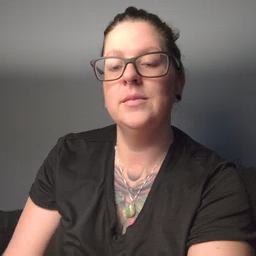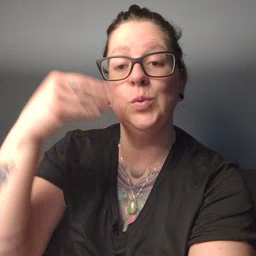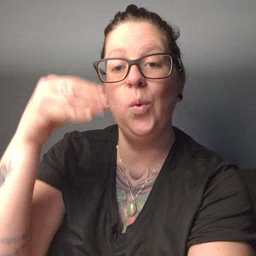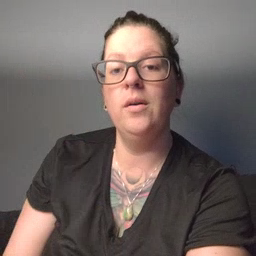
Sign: store